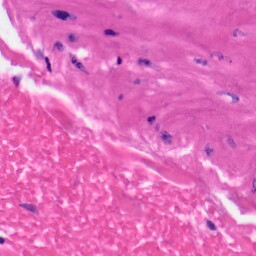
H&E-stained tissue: Skin